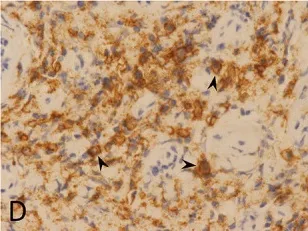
Pathological findings.CD138 positive (arrowheads) (magnification, x400) In conclusion, pathological findings indicate a lymphoplasmacyte-rich meningioma.
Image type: pathology (immunostaining)